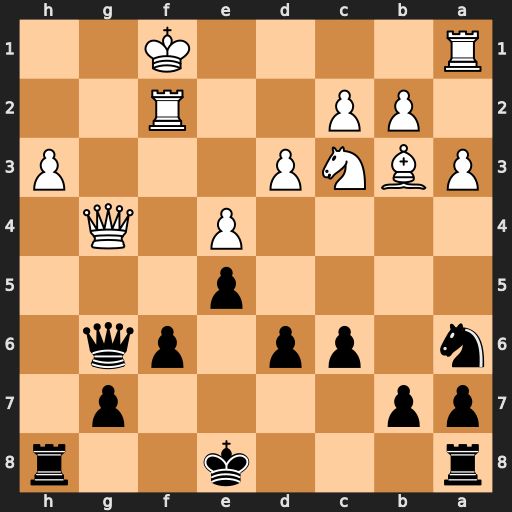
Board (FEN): r3k2r/pp4p1/n1pp1pq1/4p3/4P1Q1/PBNP3P/1PP2R2/R4K2
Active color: b
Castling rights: kq
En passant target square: -
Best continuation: Qxg4 hxg4 Rh1+ Ke2 Rxa1